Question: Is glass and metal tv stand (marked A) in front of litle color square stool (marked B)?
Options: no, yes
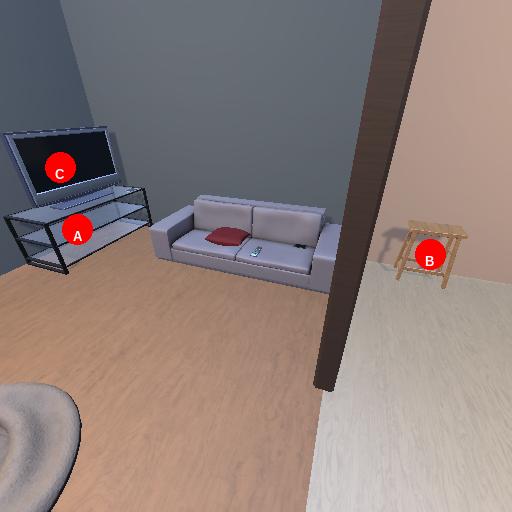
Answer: no